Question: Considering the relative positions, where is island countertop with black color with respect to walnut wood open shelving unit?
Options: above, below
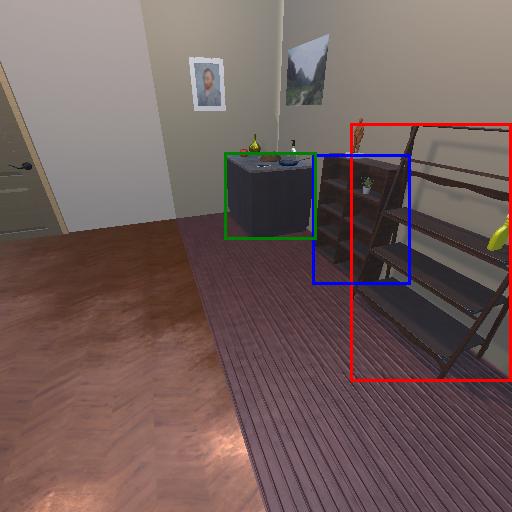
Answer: above